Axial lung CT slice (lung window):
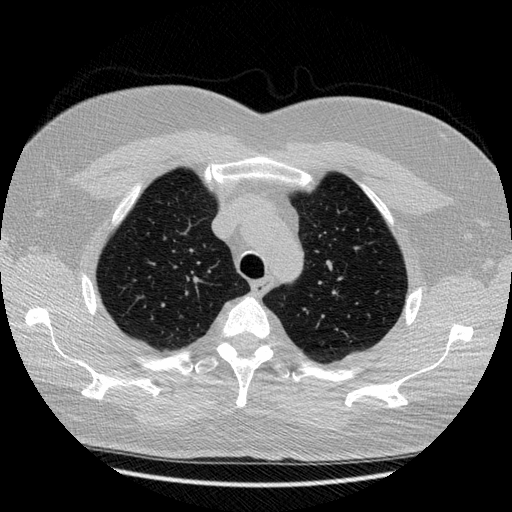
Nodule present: no